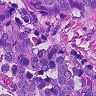
Metastatic tissue present: yes